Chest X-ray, PA view. Patient: 18 years old, sex M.
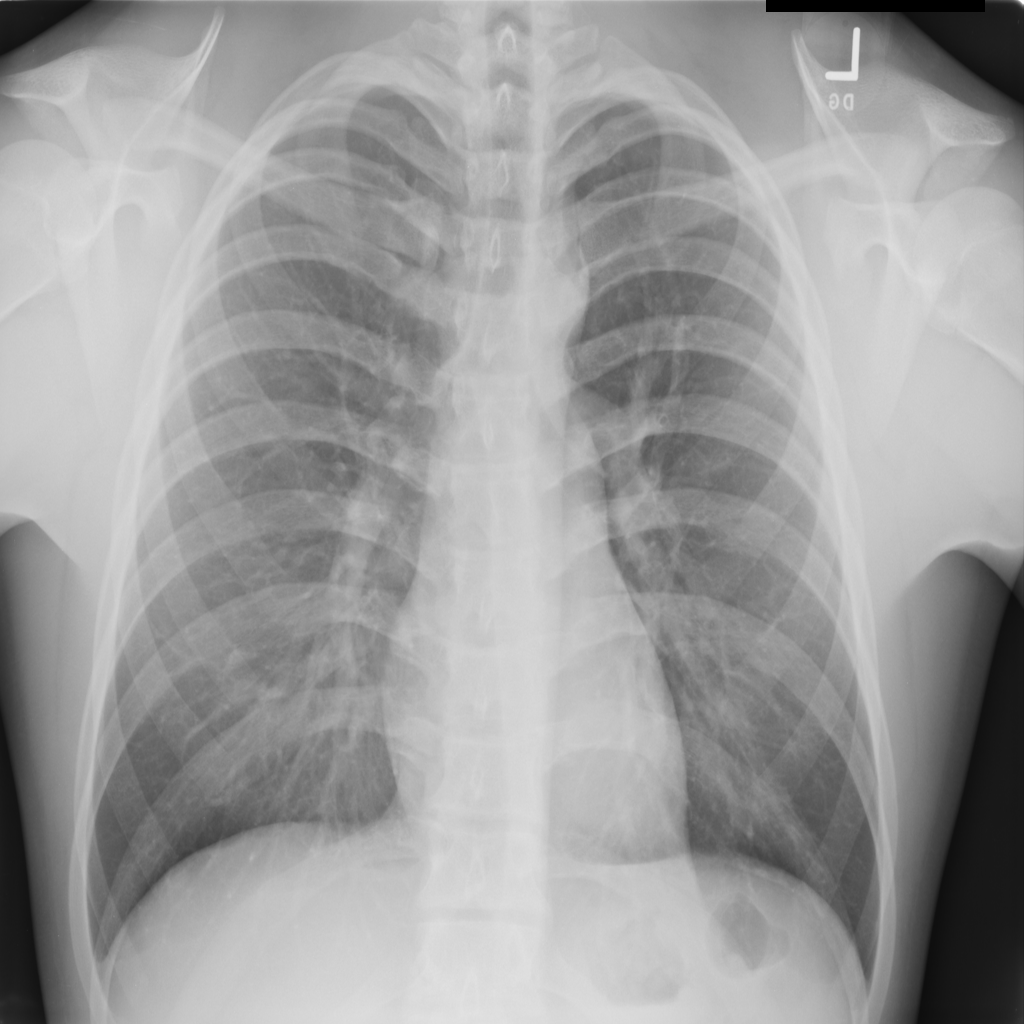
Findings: No Finding